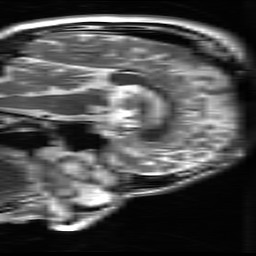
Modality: T2w
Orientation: sagittal
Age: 29
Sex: male
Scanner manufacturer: ge
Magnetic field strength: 3 T
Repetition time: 5.192 s
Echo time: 0.1003 s